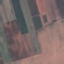
Label: AnnualCrop